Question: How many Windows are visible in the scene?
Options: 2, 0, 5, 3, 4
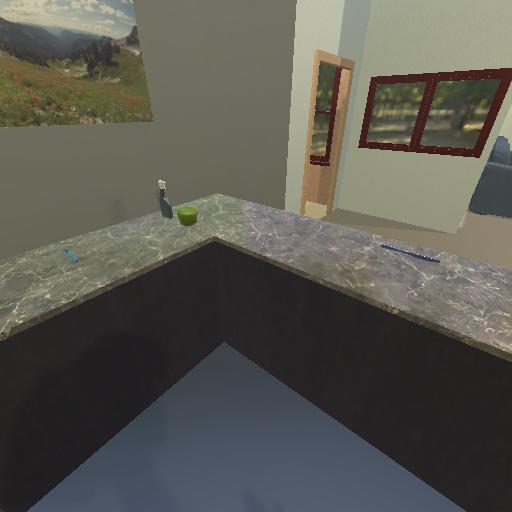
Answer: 2